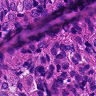
Metastatic tissue present: yes